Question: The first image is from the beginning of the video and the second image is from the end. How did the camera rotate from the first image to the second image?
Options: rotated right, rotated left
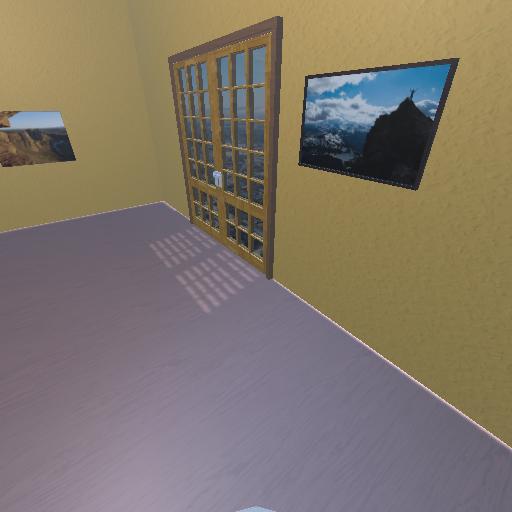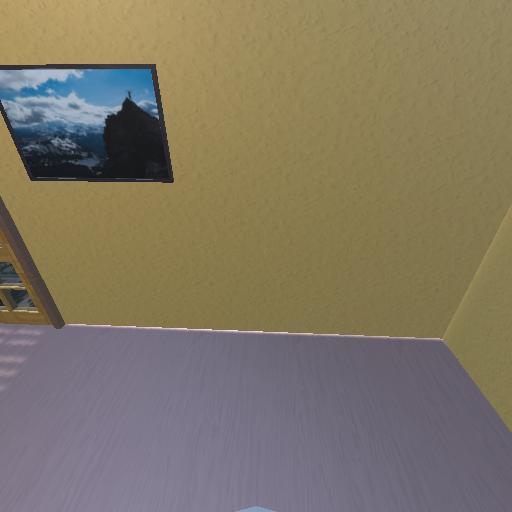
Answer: rotated right